Question: Here's sample code:
'''
//Called by VC:
HICircleView *circleView = [[HICircleView alloc] initWithFrame:CGRectMake(0, 0, 100, 100)];
// init of circle view
- (id)initWithFrame:(CGRect)frame
{
self = [super initWithFrame:frame];
if (self) {
CAShapeLayer *borderLayer = [CAShapeLayer layer];
borderLayer.fillColor = [UIColor whiteColor].CGColor;
borderLayer.path = [UIBezierPath bezierPathWithOvalInRect:self.frame].CGPath;
borderLayer.strokeColor = [[UIColor redColor] CGColor];
borderLayer.lineWidth = 5;
[self.layer addSublayer:borderLayer];
}
return self;
}
'''

OK, thanks for the answer. to shift i:
'''
CGRect rect = CGRectMake(3, 3, self.frame.size.width, self.frame.size.height);
borderLayer.path = [UIBezierPath bezierPathWithOvalInRect:rect].CGPath;
'''
And made 6 the line width.
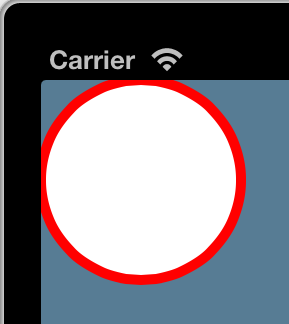
Answer: Setting the 'lineWidth' draws a line, where the actual path is exactly in the middle of the drawn line.
If you want the drawn line to line up with something, you will have to shift the path by half the 'lineWidth'.
You can shift the path by using '- (void)applyTransform:(CGAffineTransform)transform' on 'UIBezierPath' and apply a translate transform.
If you want a drawn path to be contained in a certain area, shifting the path doesn't help. In that case just create a smaller path. If you want to draw a 100ptx100pt rect with a line width of 5, you have to draw a path in a 95pt*95pt rect (2.5pt space on either side).